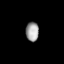
Tissue: lung
Cell type: Myeloid cells
Senescence score: 0.239
Nuclear area (px): 247
Mean DAPI intensity: 158.247